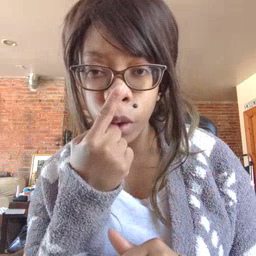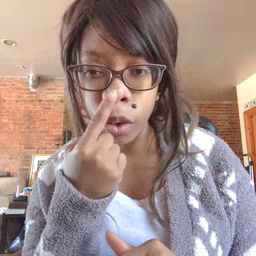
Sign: nose